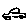
Label: car